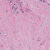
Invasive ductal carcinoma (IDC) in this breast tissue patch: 1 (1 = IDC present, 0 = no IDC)